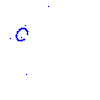
Particle: pion